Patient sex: F
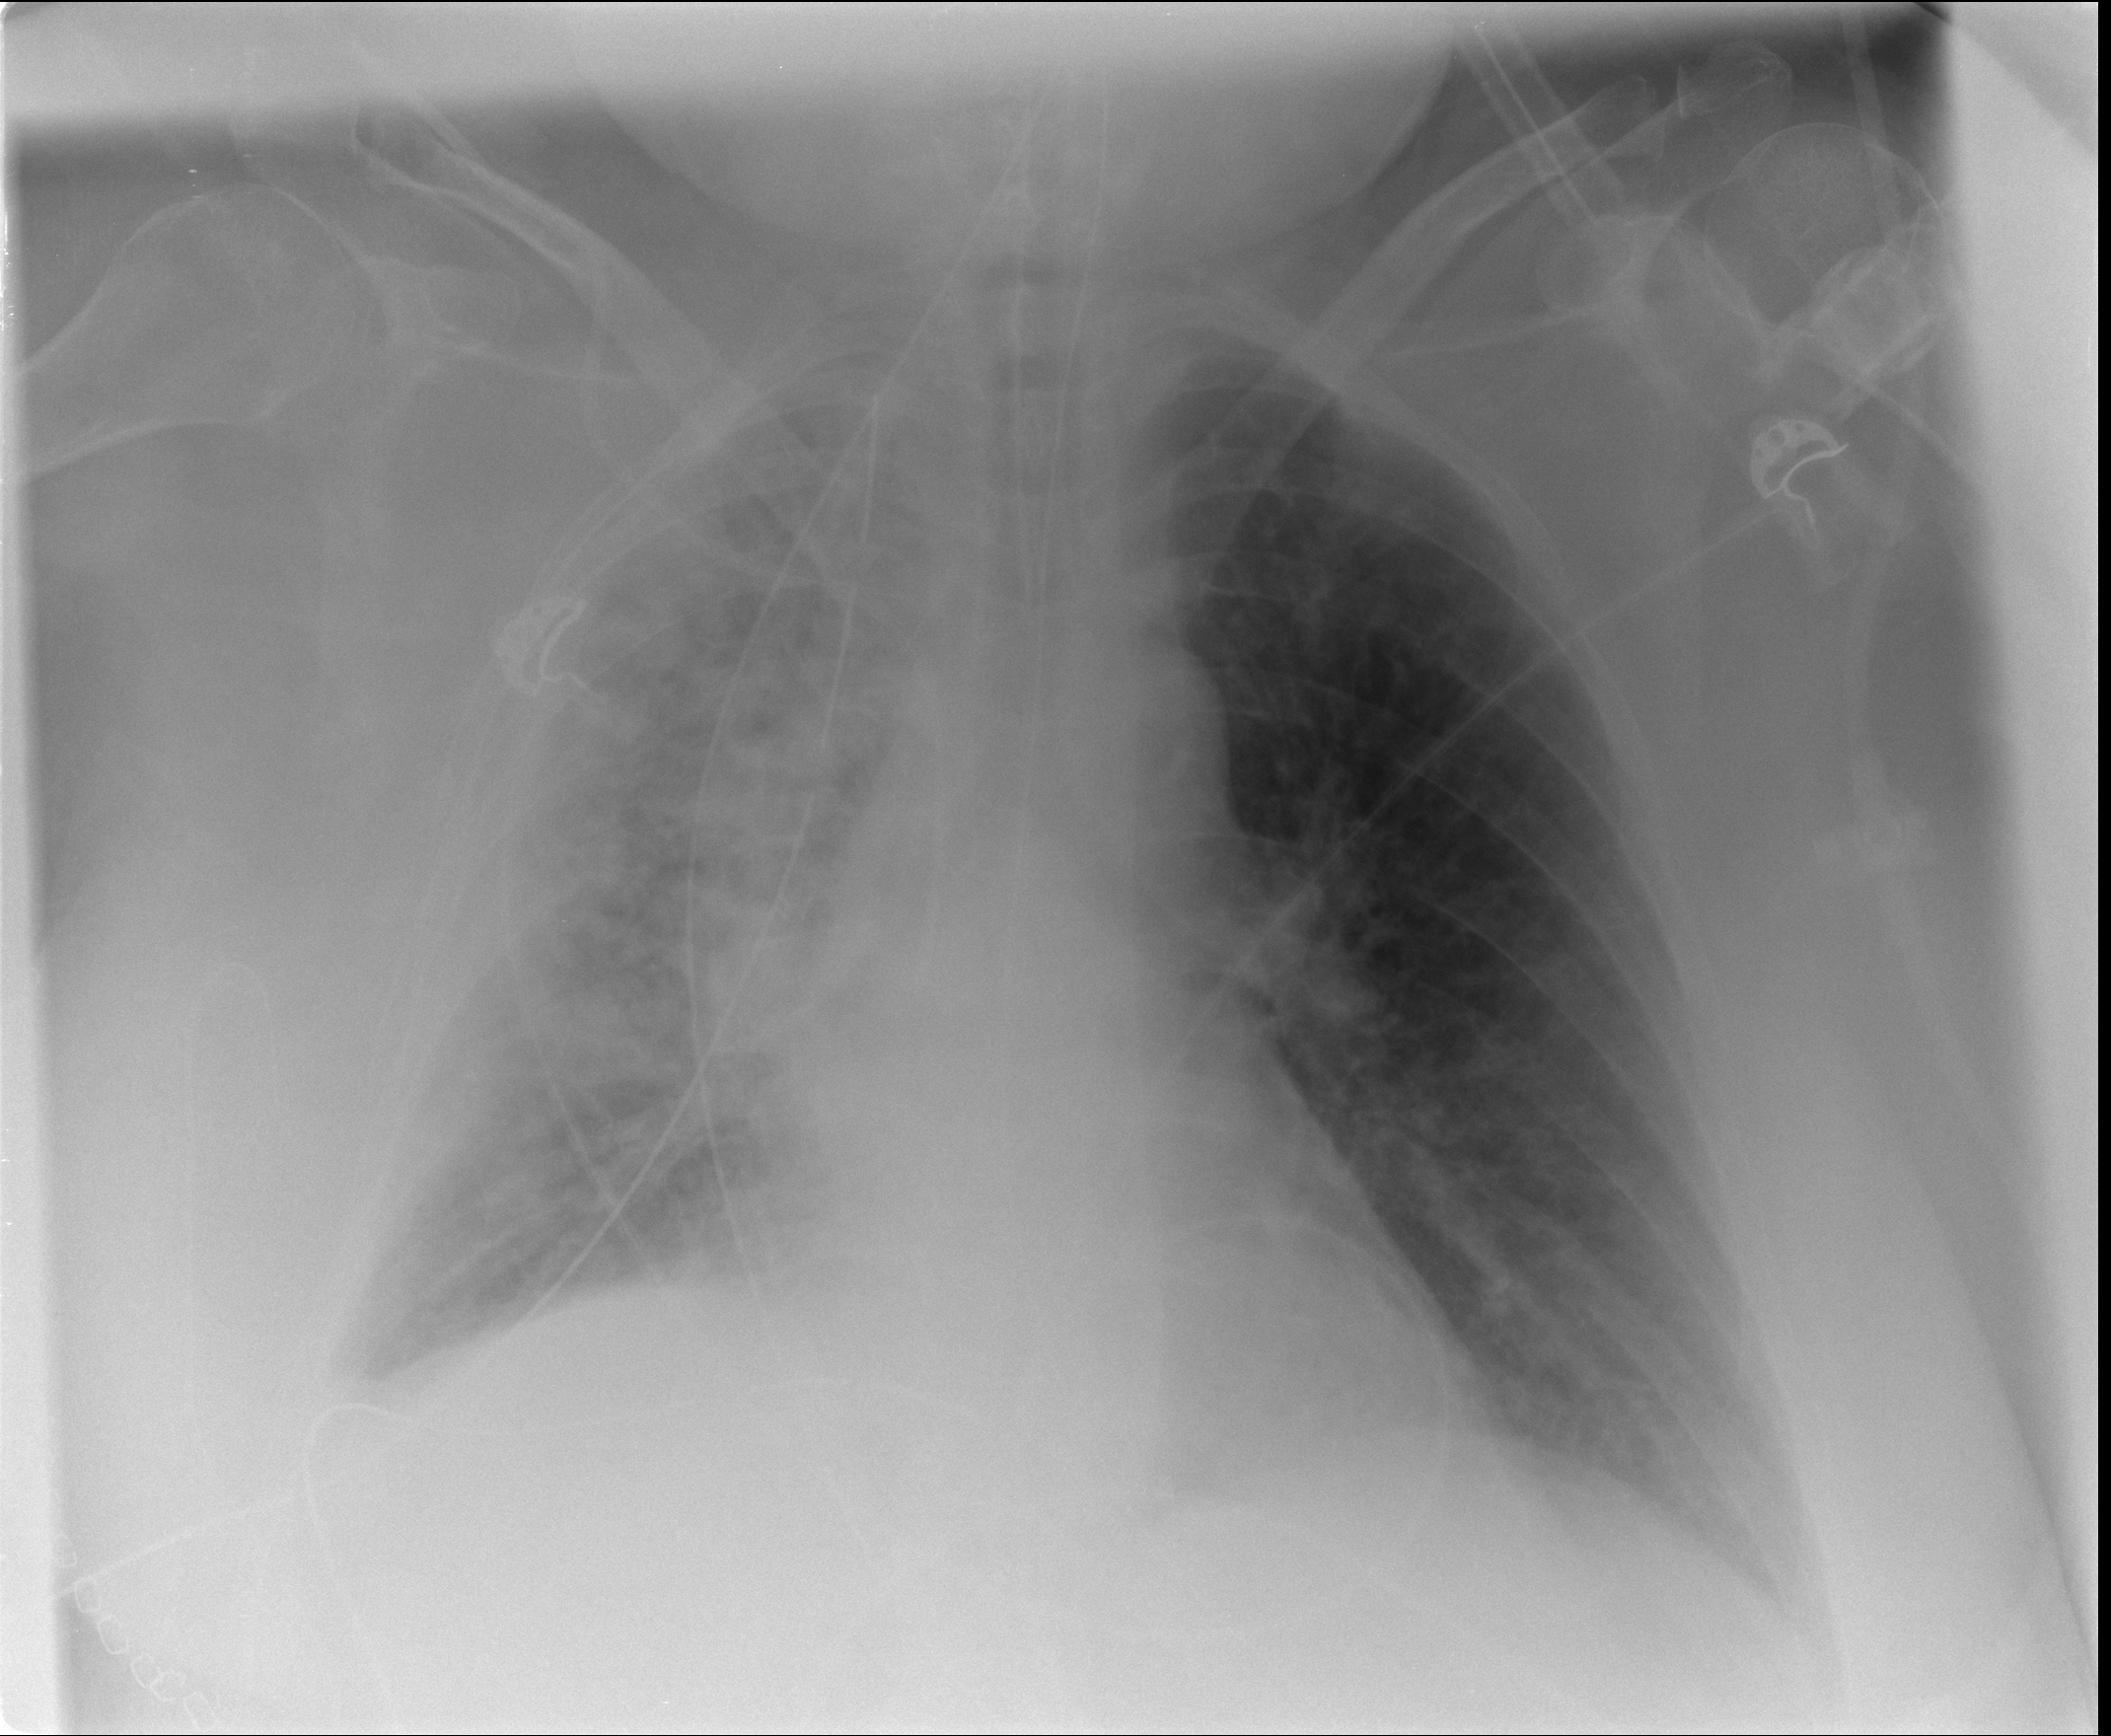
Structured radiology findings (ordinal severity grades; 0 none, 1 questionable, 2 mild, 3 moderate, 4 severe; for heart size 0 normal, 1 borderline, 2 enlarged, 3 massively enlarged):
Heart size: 0
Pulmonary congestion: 2
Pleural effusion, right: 2
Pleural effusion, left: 0
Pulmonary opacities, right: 3
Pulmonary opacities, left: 0
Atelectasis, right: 3
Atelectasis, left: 2